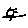
Label: sun